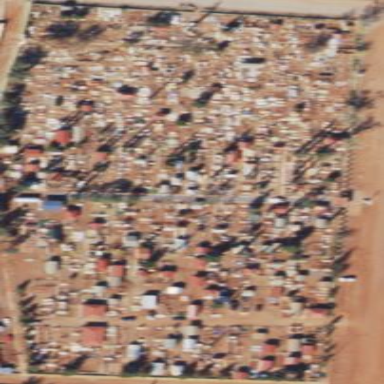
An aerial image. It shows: Cemetery.